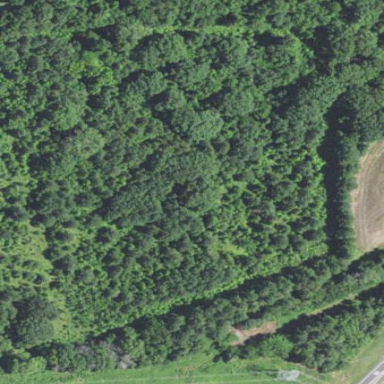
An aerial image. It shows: Mixed woodland area with variety of leaf types and cycles.